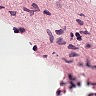
Metastatic tissue present: no